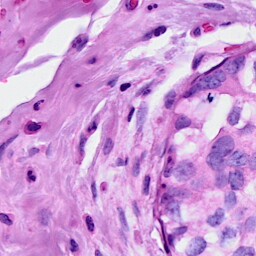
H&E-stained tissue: Breast